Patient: sex F, age 44
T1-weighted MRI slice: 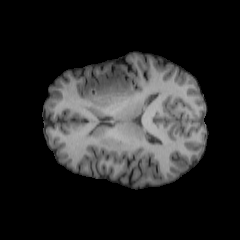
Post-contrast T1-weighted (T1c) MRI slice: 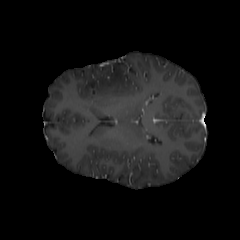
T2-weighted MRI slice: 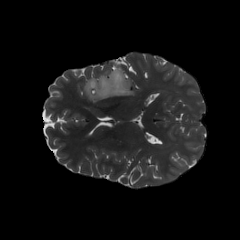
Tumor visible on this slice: yes
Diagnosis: Oligodendroglioma, IDH-mutant, 1p/19q-codeleted
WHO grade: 2